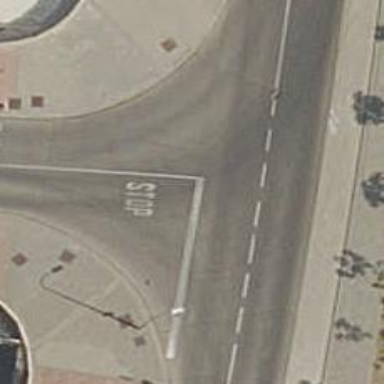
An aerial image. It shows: Road with stop sign.